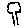
Label: tree